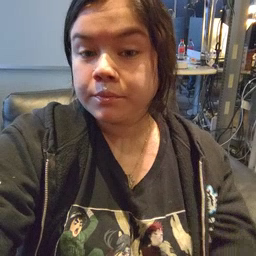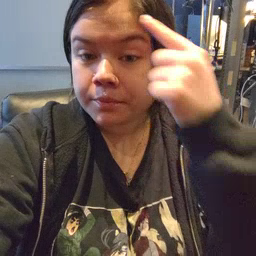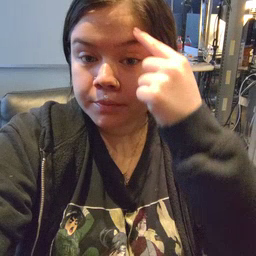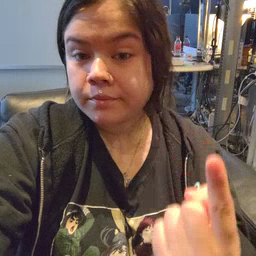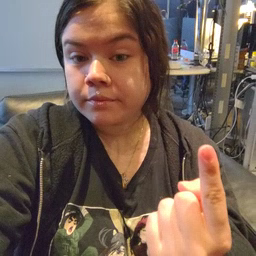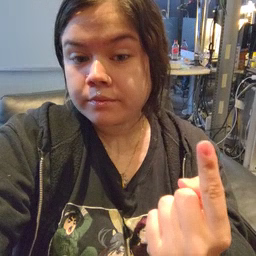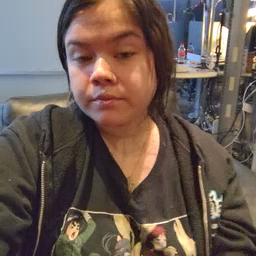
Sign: penny